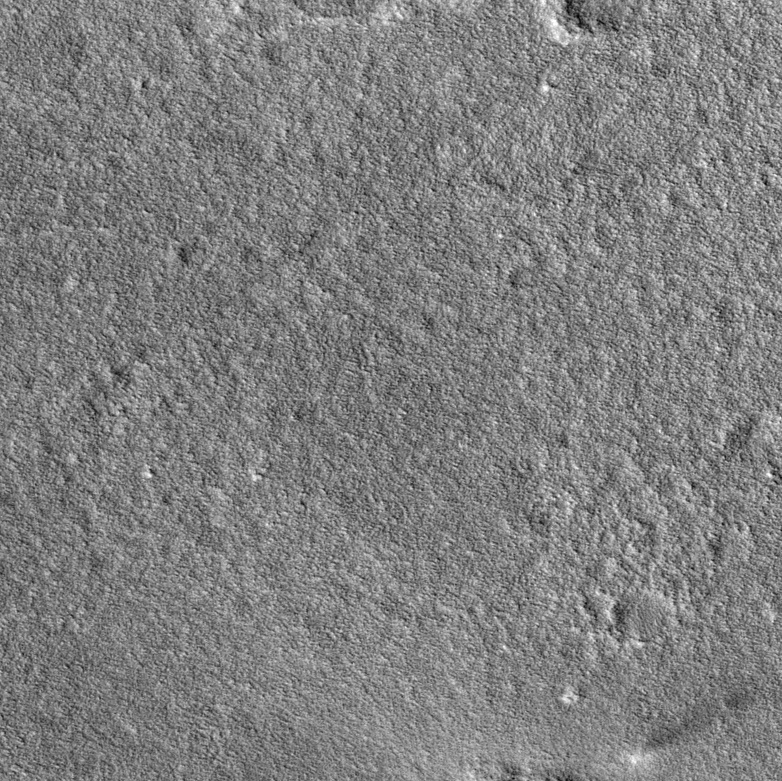
Label: dustdevil